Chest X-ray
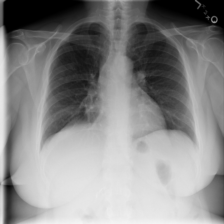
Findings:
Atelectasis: negative
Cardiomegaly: negative
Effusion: negative
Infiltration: negative
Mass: negative
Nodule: negative
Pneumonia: negative
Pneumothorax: negative
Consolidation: negative
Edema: negative
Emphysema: negative
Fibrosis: negative
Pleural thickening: negative
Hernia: negative